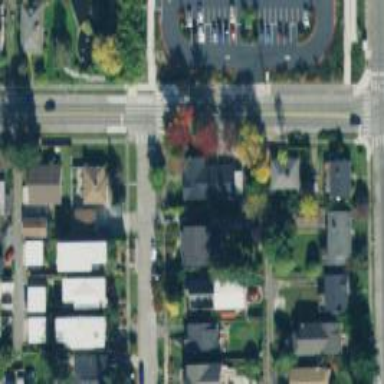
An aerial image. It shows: Residential road with separate sidewalk.